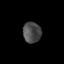
Tissue: prostate
Cell type: T cells
Senescence score: 0.3158
Nuclear area (px): 371
Mean DAPI intensity: 74.013